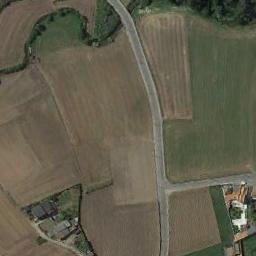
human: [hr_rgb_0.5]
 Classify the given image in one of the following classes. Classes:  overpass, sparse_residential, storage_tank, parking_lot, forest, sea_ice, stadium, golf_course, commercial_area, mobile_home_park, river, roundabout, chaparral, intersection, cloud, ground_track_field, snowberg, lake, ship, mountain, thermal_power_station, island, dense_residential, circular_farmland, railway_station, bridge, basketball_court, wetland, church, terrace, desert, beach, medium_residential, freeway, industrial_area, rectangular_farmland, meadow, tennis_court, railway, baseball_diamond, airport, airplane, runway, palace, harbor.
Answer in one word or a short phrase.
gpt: terrace